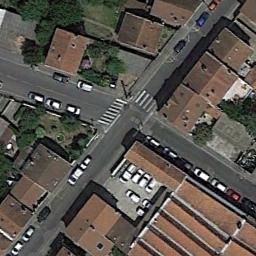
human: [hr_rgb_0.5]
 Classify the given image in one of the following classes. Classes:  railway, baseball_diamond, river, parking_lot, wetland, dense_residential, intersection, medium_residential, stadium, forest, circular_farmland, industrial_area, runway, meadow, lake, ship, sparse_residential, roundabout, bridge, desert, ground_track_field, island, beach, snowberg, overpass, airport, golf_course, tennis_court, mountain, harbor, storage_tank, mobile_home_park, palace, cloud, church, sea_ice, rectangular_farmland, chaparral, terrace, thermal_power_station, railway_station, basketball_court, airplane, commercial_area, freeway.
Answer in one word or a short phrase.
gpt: intersection